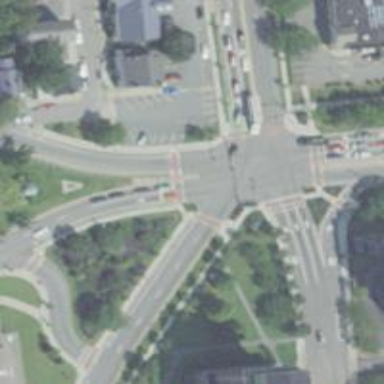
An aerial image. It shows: Marked crossing on the road.